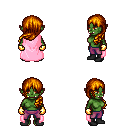
a pixel art fantasy rpg character, female body template, orc, green skin, pink cape, magenta pants, dark blonde left-swept hairstyle, gold gloves, black shoes, four views (front, back, left, right), 2x2 character sprite sheet, small pixel art, hard edges, no anti-aliasing